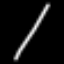
Label: The Eiffel Tower